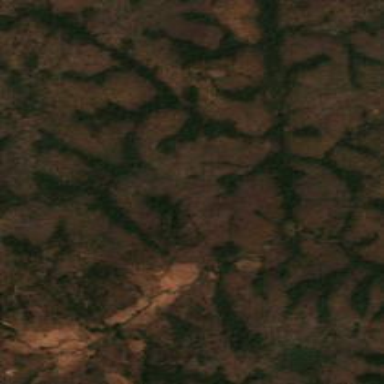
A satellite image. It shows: Forest area.